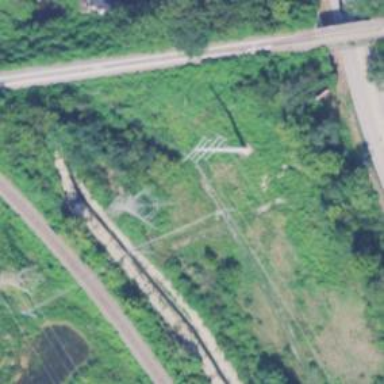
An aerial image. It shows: Power tower.